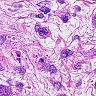
Metastatic tissue present: yes